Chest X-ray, AP view. Patient: 51 years old, sex M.
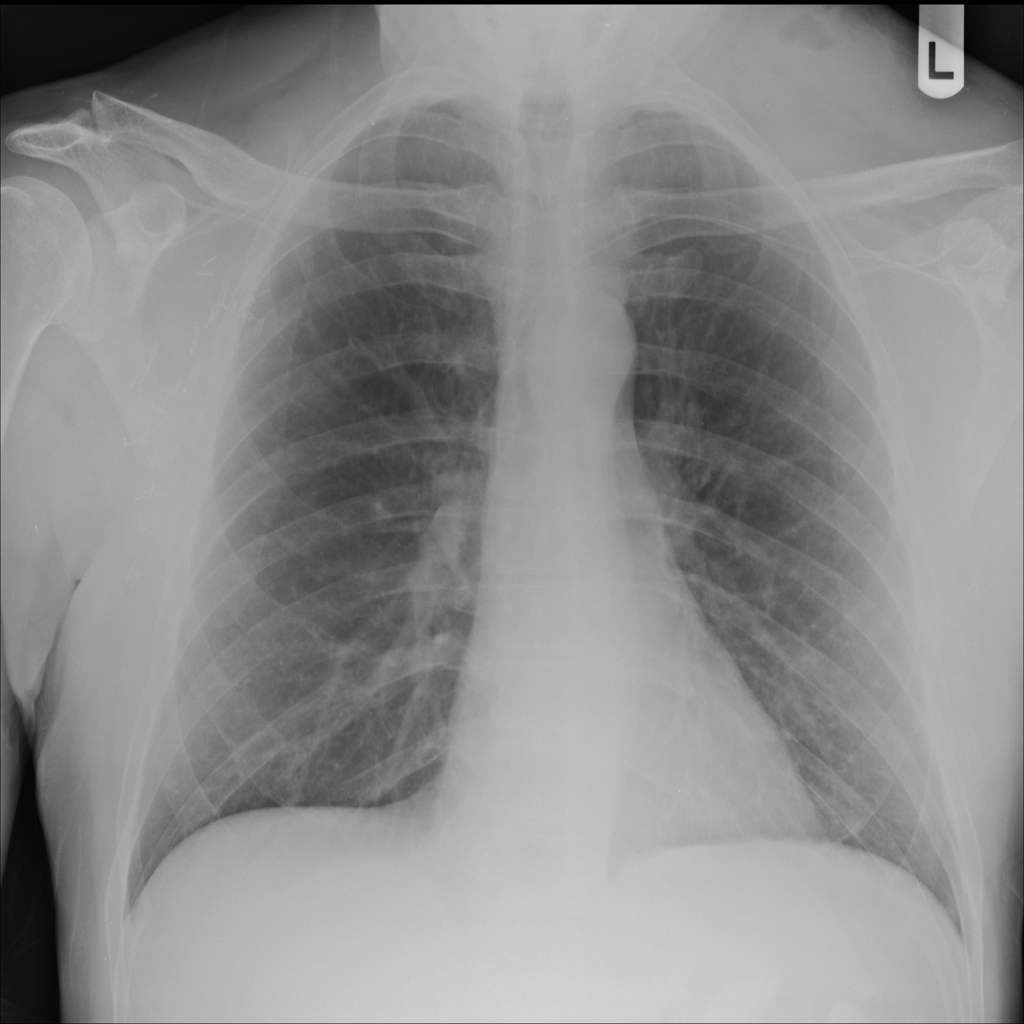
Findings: No Finding